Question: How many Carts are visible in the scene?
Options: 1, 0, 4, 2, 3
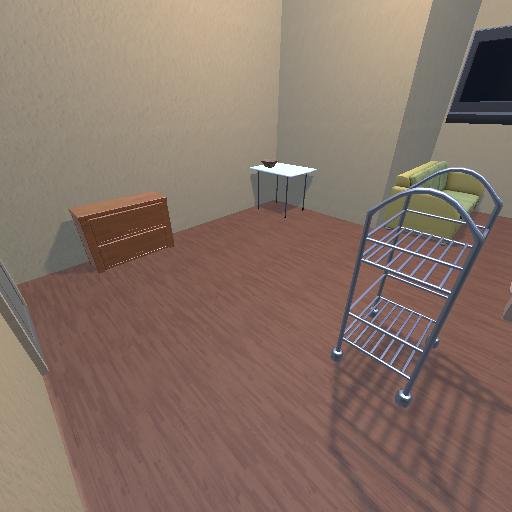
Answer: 1